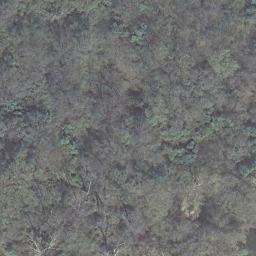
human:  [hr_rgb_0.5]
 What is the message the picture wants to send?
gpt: forest